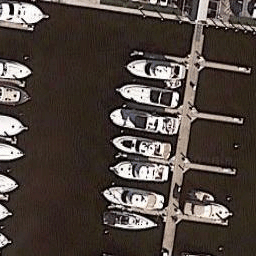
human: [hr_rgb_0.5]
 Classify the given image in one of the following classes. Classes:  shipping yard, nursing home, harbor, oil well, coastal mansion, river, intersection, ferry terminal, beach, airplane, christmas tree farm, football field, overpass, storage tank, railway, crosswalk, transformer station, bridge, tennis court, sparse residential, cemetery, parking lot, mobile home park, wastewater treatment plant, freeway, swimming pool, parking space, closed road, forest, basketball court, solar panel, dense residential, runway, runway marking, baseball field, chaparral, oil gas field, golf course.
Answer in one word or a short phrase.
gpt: harbor